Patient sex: M
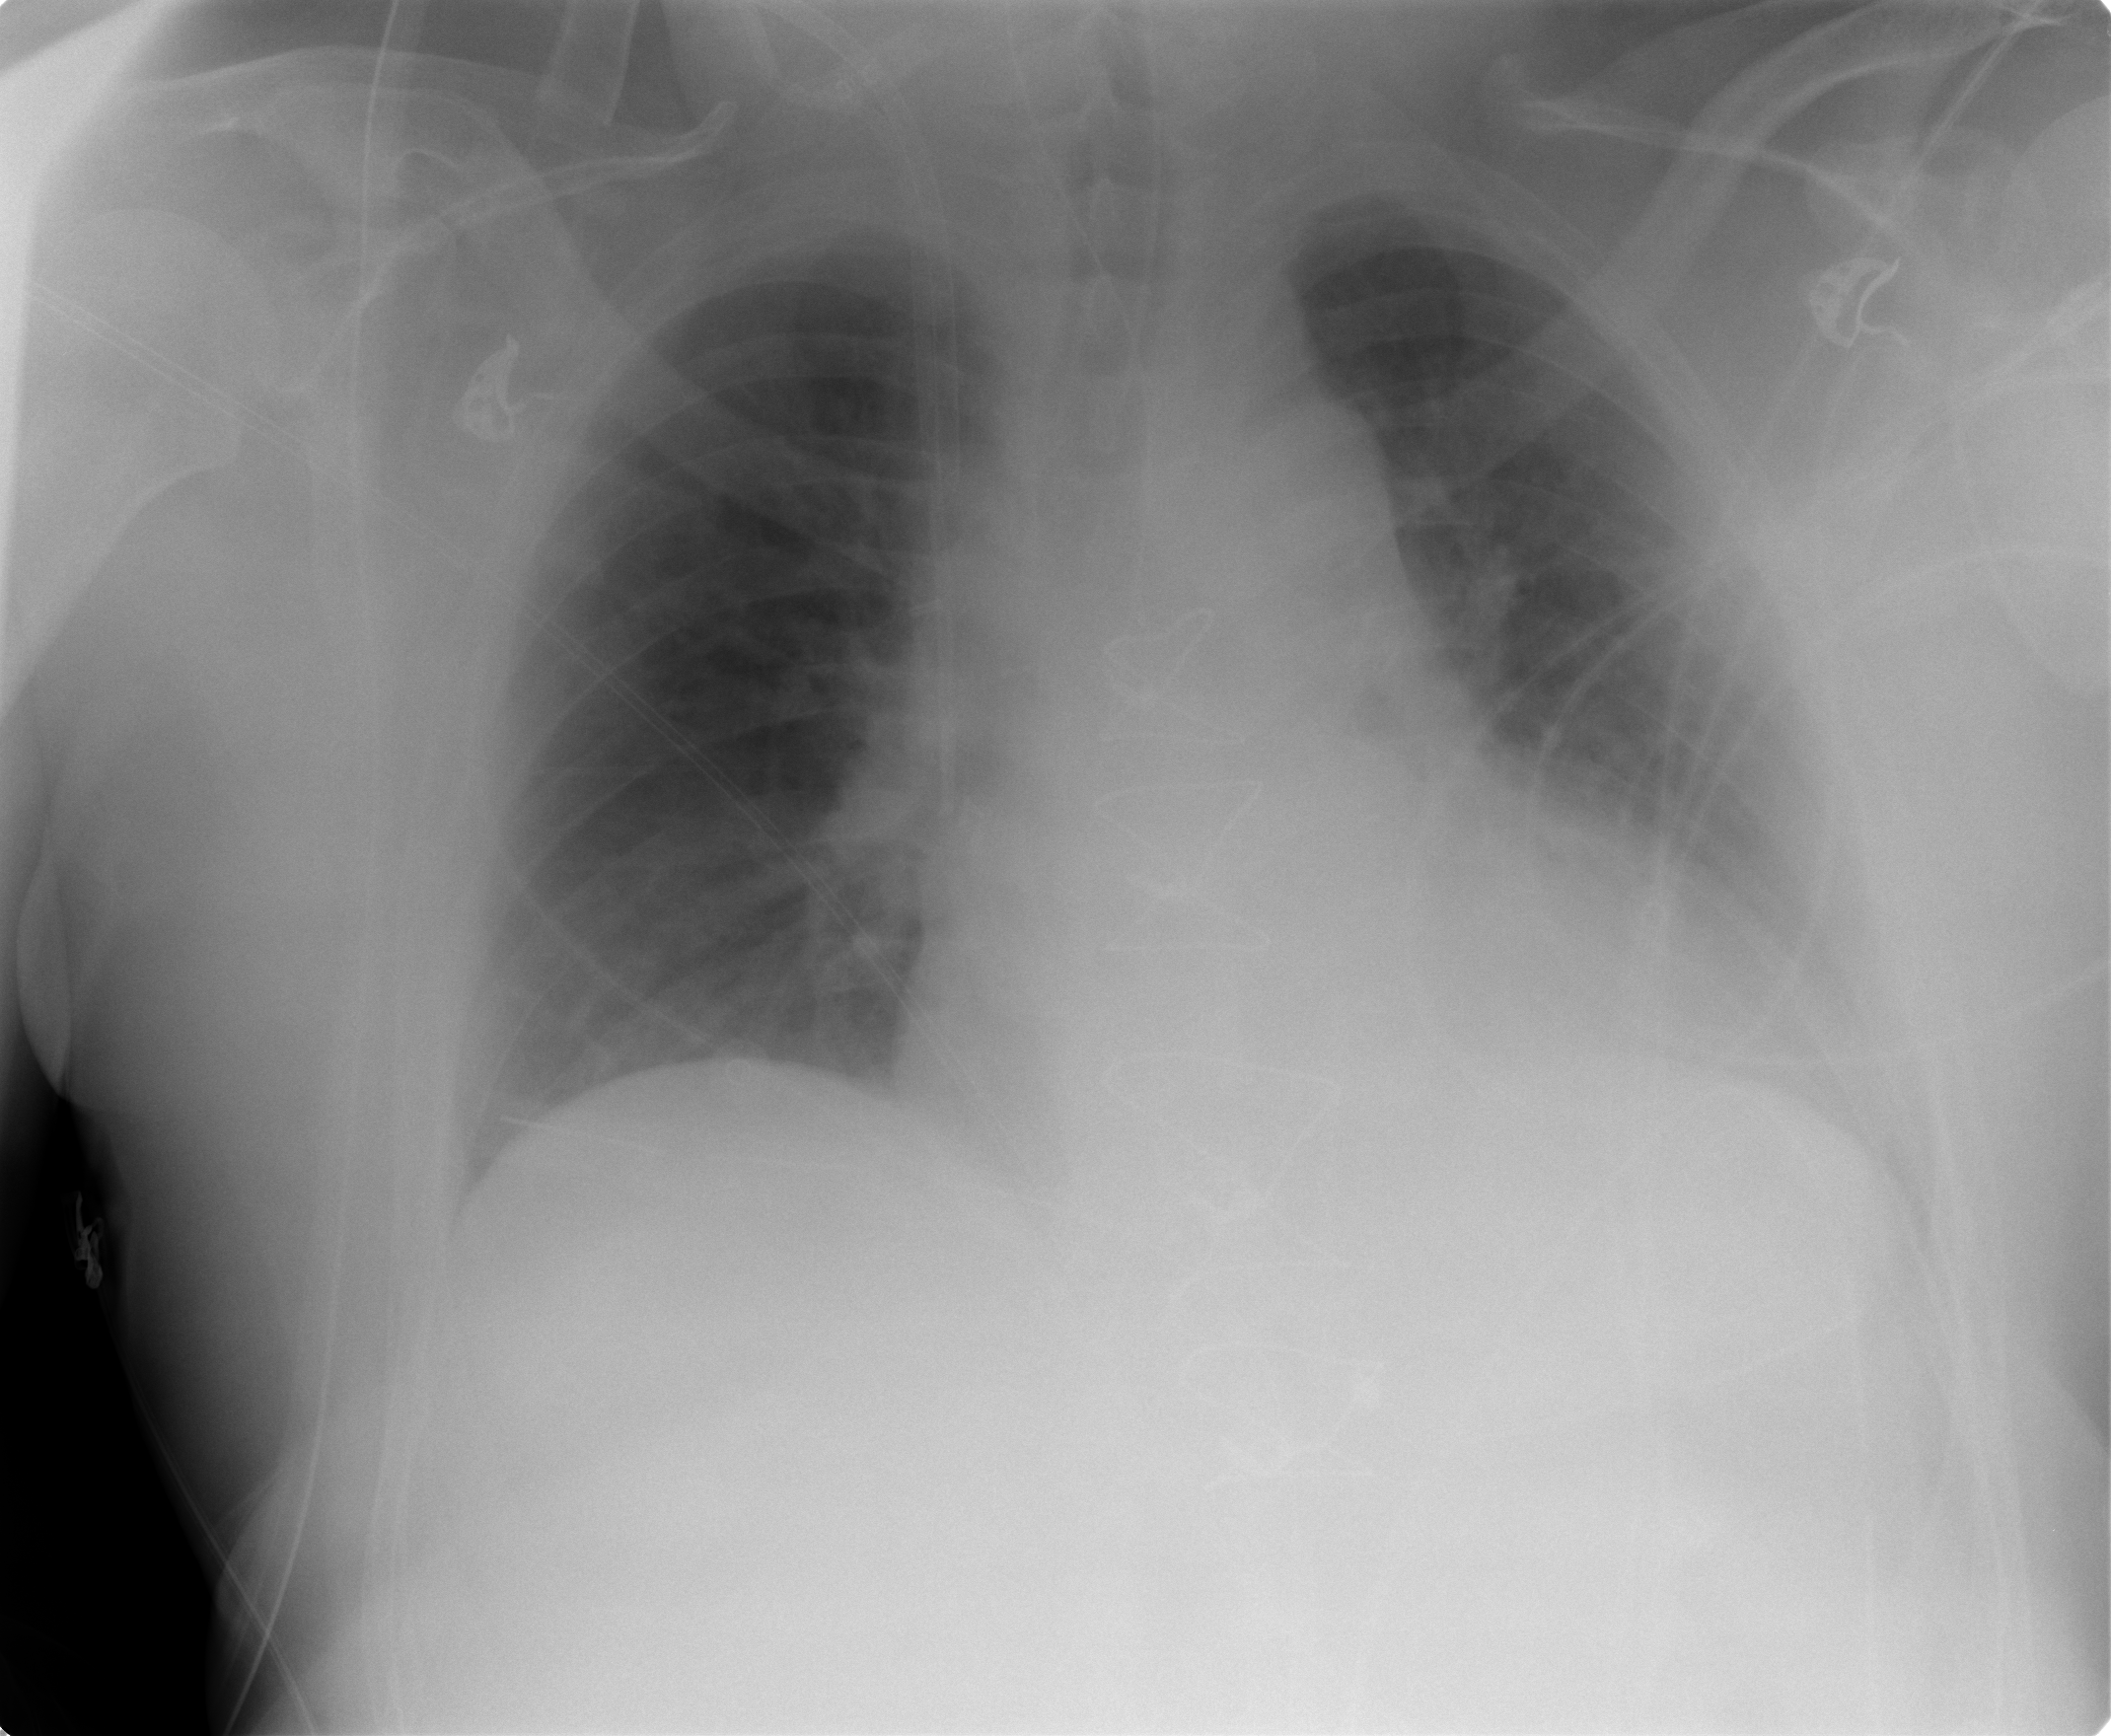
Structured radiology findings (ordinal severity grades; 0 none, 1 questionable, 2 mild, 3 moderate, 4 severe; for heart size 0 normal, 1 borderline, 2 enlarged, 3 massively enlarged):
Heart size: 2
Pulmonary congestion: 0
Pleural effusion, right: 0
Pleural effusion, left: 2
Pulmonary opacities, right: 0
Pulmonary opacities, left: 0
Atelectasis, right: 0
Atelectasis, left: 2